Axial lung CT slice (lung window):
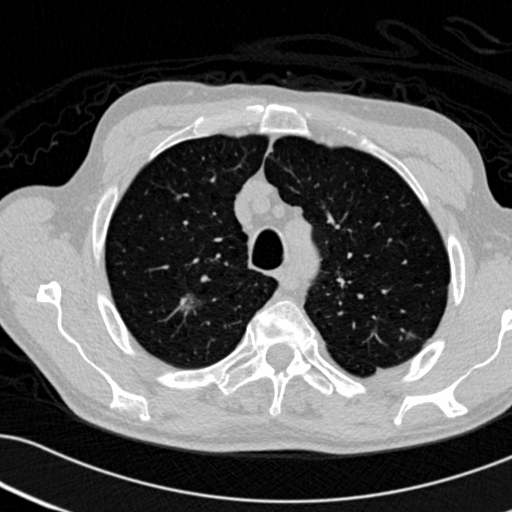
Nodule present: yes
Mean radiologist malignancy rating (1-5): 4